七年级 · 度量几何学
如图, 点 $\mathrm{O}$ 在直线 $\mathrm{AB}$ 上, $C O \perp A B, \mathrm{OE}$ 是 $\angle B O D$ 的平分线, $O F \perp O E$

(1) 找出图中与 $\angle B O F$ 相等的角, 并说明理由;

(2) 若 $\angle 2-\angle 1=20^{\circ}$, 求 $\angle B O E$ 的度数.
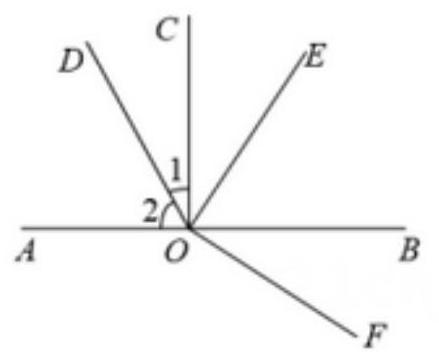
答案: (1) 解: $\because \mathrm{CO} \perp \mathrm{AB}, \mathrm{OF} \perp \mathrm{OE}$,

$\therefore \angle \mathrm{COE}+\angle \mathrm{BOE}=\angle \mathrm{BOE}+\angle \mathrm{BOF}=90^{\circ}$

$\therefore \angle \mathrm{COE}=\angle \mathrm{BOF}$

(2) 解: $\because \mathrm{CO} \perp \mathrm{AB}$,

$\therefore \angle \mathrm{COA}=90^{\circ}$, 即 $\angle 2=90^{\circ}-\angle 1$,

又 $\because \angle 2-\angle 1=20^{\circ}$,

$\therefore \angle 2=20^{\circ}+\angle 1$,

$\therefore 90^{\circ}-\angle 1=20^{\circ}+\angle 1$,

解得: $\angle 1=35^{\circ}$,

$\therefore \angle 2=55^{\circ}$,

$\therefore \angle \mathrm{BOD}=180^{\circ}-\angle 2=125^{\circ}$,

$\because \mathrm{OE}$ 是 $\angle \mathrm{BOD}$ 的平分线,

$\therefore \angle \mathrm{BOE}=\angle \mathrm{DOE}=\frac{1}{2} \angle \mathrm{BOD}=62.5^{\circ}$.